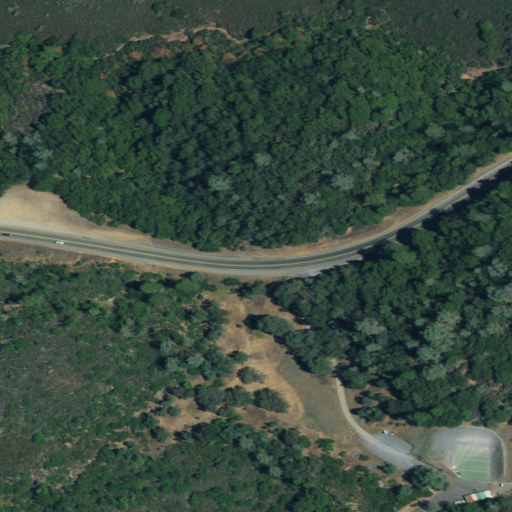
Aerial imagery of plain(s) in California named Uti Flat containing evergreen forest, shrub, low intensity development, open development, and mixed forest